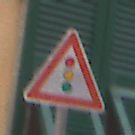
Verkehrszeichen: Lichtzeichenanlage
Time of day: Midday
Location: Outdoor (Urban)
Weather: Overcast
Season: NotSpecified
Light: Natural